Question: I've been following an article that shows how to reproduce Instagrams zoom on images. It works fine, but when I zoom, the image does not go past the bounds of the ImageView. As you can see in the Screenshot this looks odd, and I would like it to be as it is on Instagram, with the Image zooming to the whole screen if needed, and snapping back on release (which is already working).

Does anyone know how I might be able to do this? Below are the pinch and pan functions.
Thanks in advance
'''
@objc func pan(sender: UIPanGestureRecognizer) {
if self.isZooming && sender.state == .began {
self.originalImageCenter = sender.view?.center
} else if self.isZooming && sender.state == .changed {
let translation = sender.translation(in: self)
if let view = sender.view {
view.center = CGPoint(x:view.center.x + translation.x,
y:view.center.y + translation.y)
}
sender.setTranslation(CGPoint.zero, in: self.imageView.superview)
}
}
@objc func pinch(sender:UIPinchGestureRecognizer) {
NotificationCenter.default.post(name: Notification.Name(rawValue: "disablePage"), object: nil)
if sender.state == .began {
let currentScale = self.imageView.frame.size.width / self.imageView.bounds.size.width
let newScale = currentScale*sender.scale
if newScale > 1 {
self.isZooming = true
}
} else if sender.state == .changed {
guard let view = sender.view else {return}
let pinchCenter = CGPoint(x: sender.location(in: view).x - view.bounds.midX,
y: sender.location(in: view).y - view.bounds.midY)
let transform = view.transform.translatedBy(x: pinchCenter.x, y: pinchCenter.y)
.scaledBy(x: sender.scale, y: sender.scale)
.translatedBy(x: -pinchCenter.x, y: -pinchCenter.y)
let currentScale = self.imageView.frame.size.width / self.imageView.bounds.size.width
var newScale = currentScale*sender.scale
if newScale < 1 {
newScale = 1
let transform = CGAffineTransform(scaleX: newScale, y: newScale)
self.imageView.transform = transform
sender.scale = 1
}else {
view.transform = transform
sender.scale = 1
}
} else if sender.state == .ended || sender.state == .failed || sender.state == .cancelled {
guard let center = self.originalImageCenter else {return}
UIView.animate(withDuration: 0.3, animations: {
self.imageView.transform = CGAffineTransform.identity
self.imageView.center = center
}, completion: { _ in
self.isZooming = false
NotificationCenter.default.post(name: Notification.Name(rawValue: "enablePage"), object: nil)
})
}
}
func gestureRecognizer(_ gestureRecognizer: UIGestureRecognizer, shouldRecognizeSimultaneouslyWith otherGestureRecognizer: UIGestureRecognizer) -> Bool {
return true
}
'''
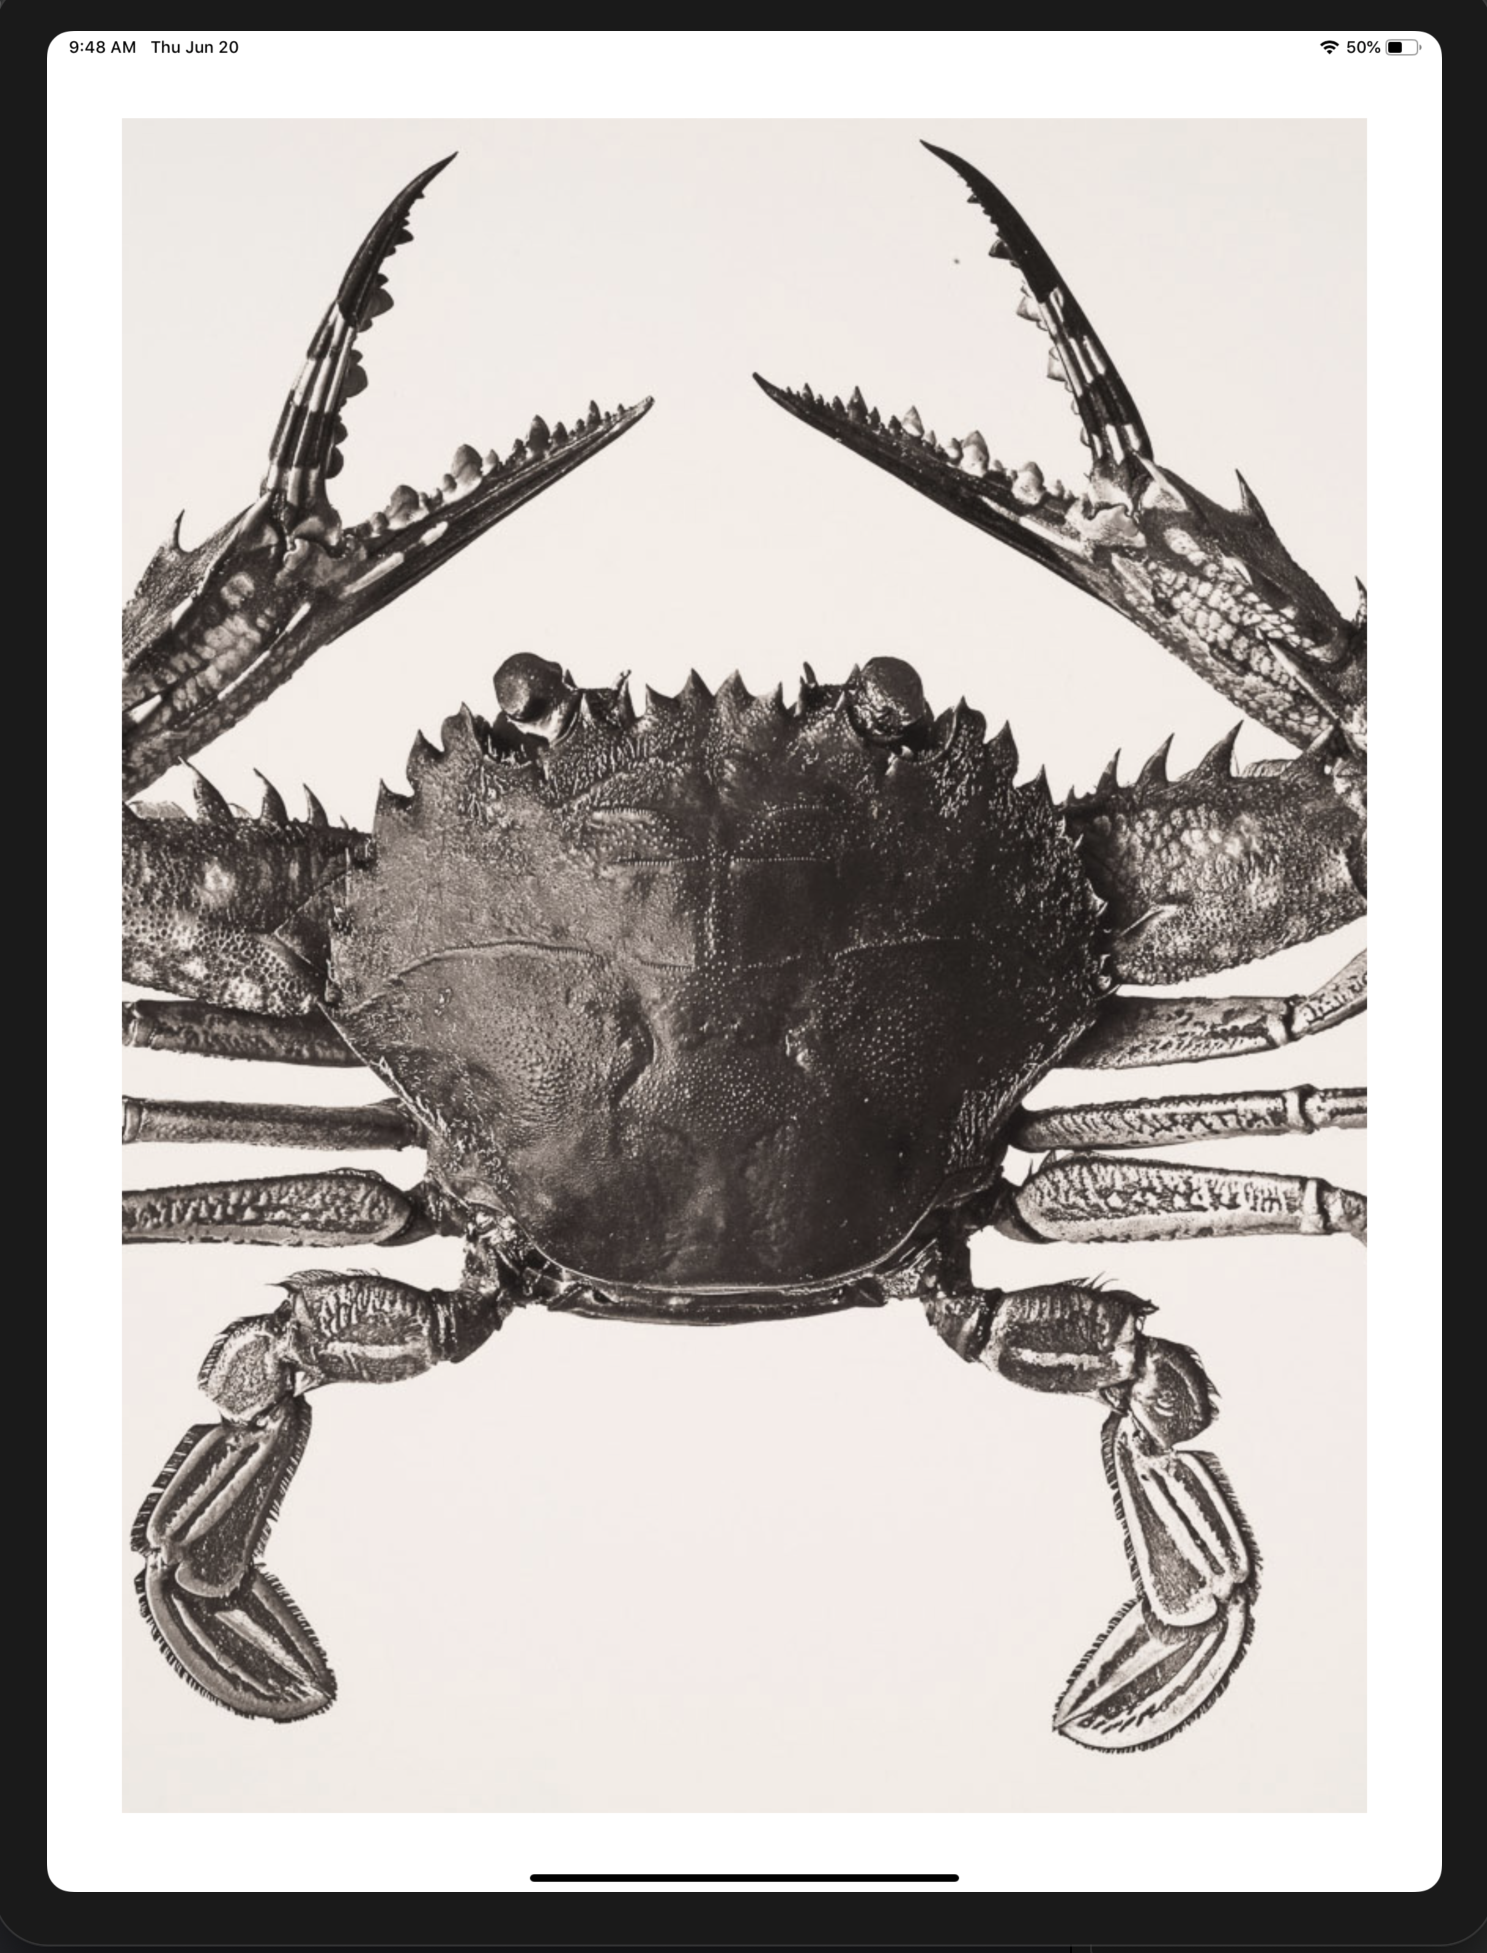
Answer: It sounds like you just want to set <URL> to false, either in code or there's a checkbox in Interface Builder.